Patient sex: F
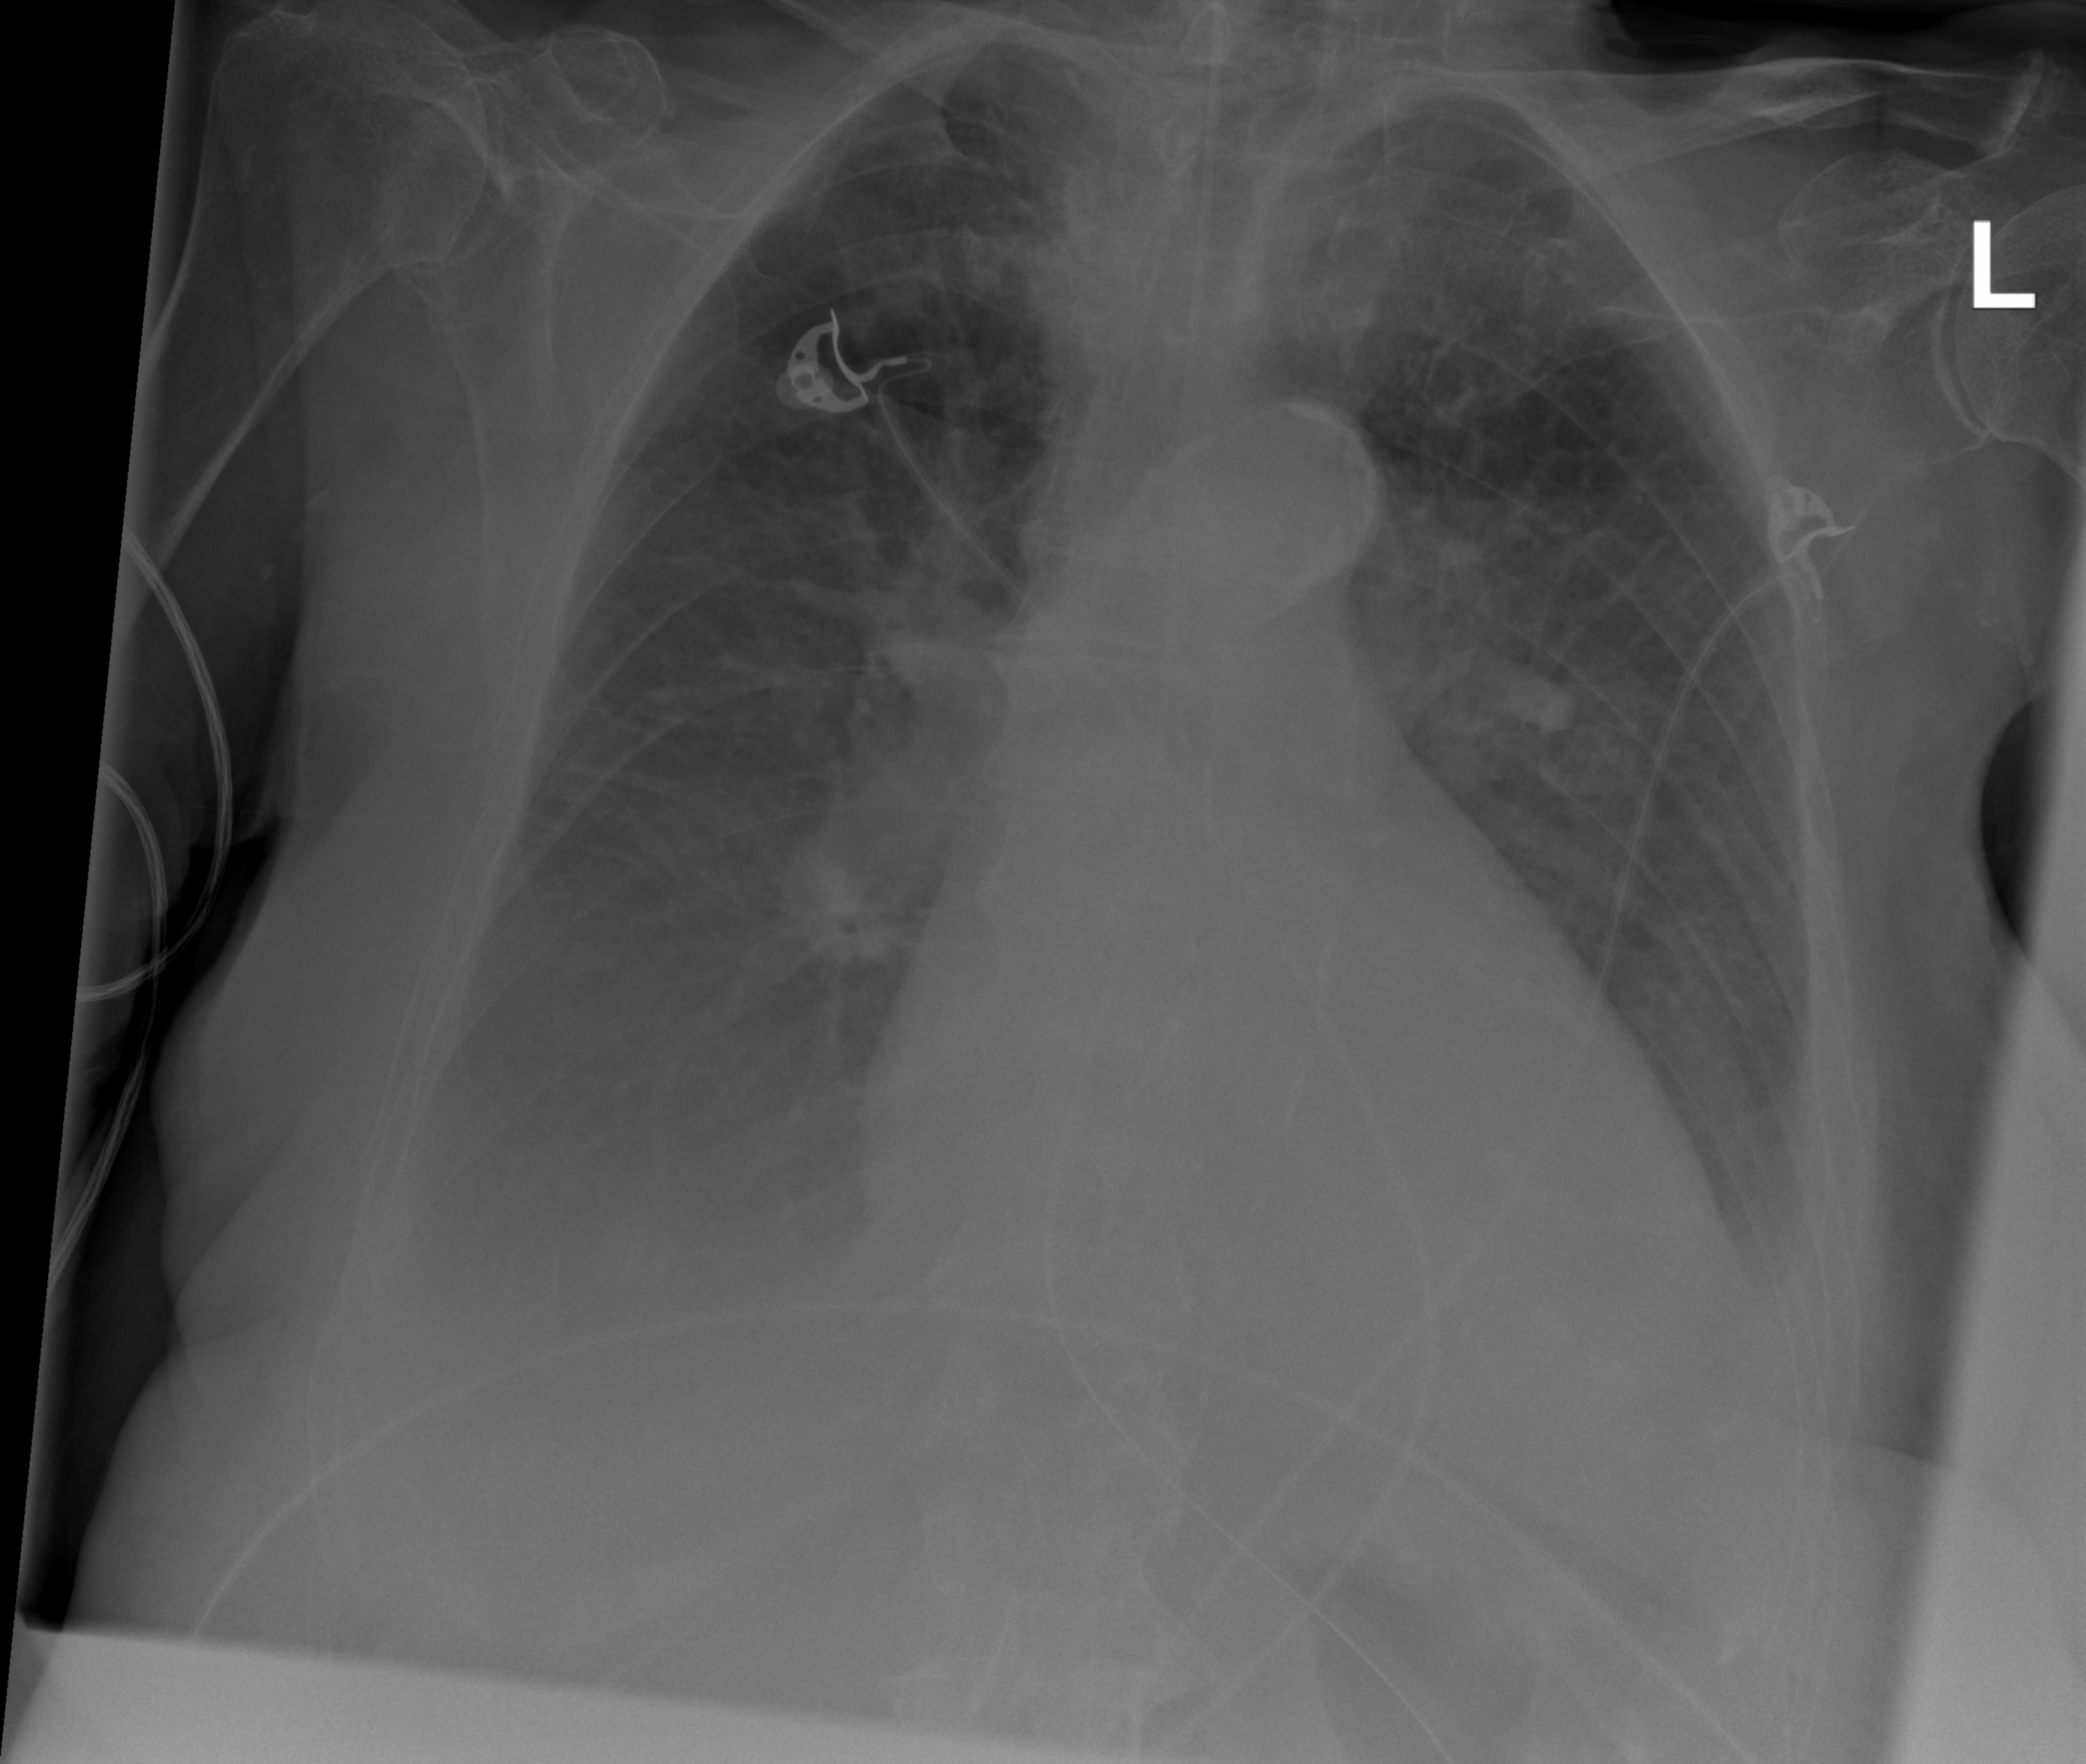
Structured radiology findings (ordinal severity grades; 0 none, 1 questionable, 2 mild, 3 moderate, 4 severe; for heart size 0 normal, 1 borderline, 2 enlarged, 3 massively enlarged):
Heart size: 1
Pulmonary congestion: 3
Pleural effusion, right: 3
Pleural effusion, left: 2
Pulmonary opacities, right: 3
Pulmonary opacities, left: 2
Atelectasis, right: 3
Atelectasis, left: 2